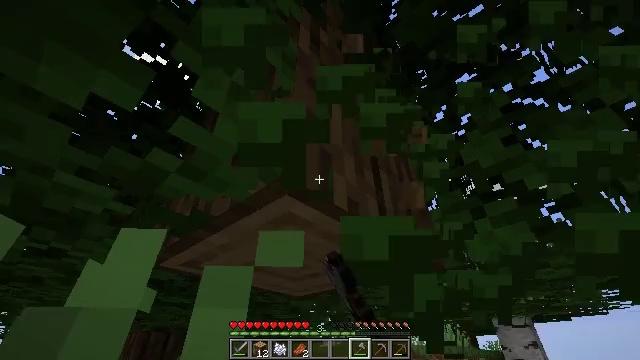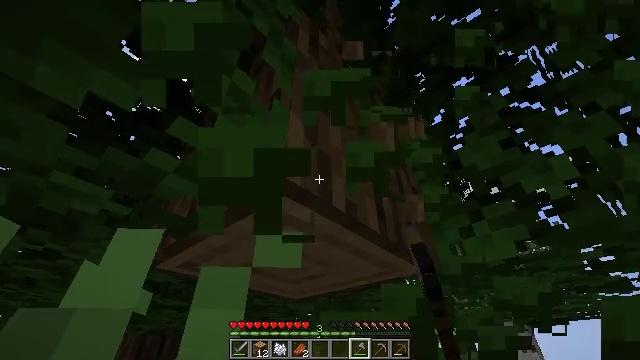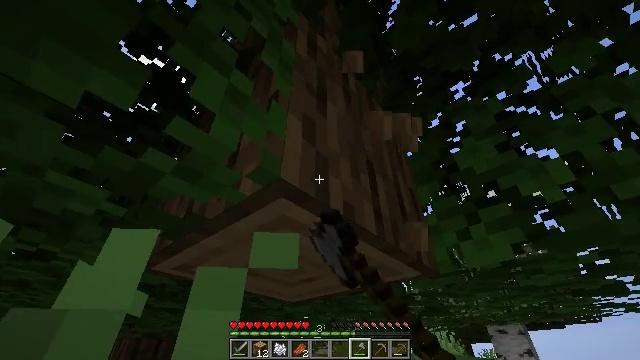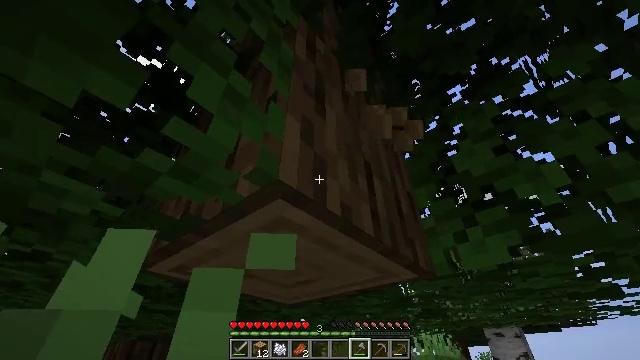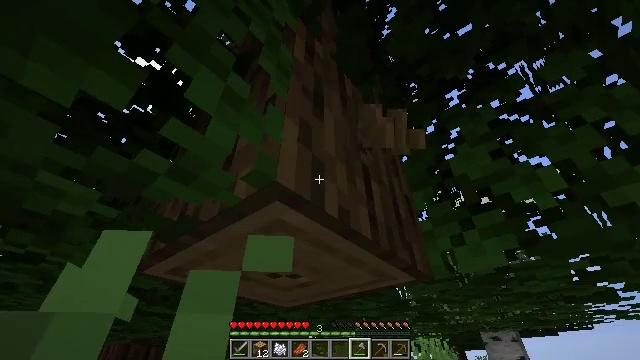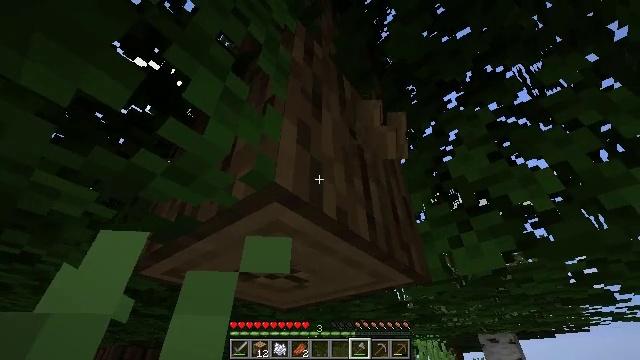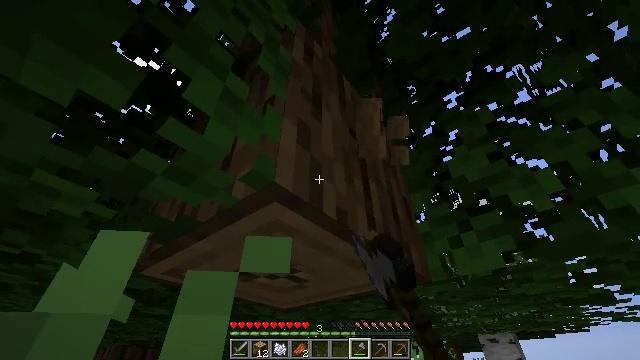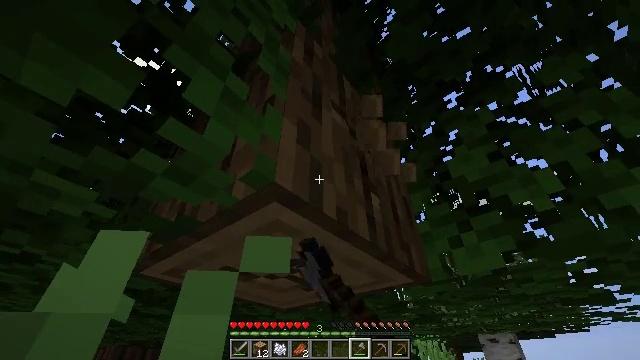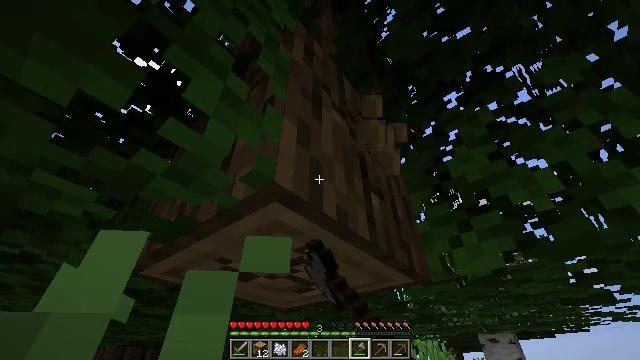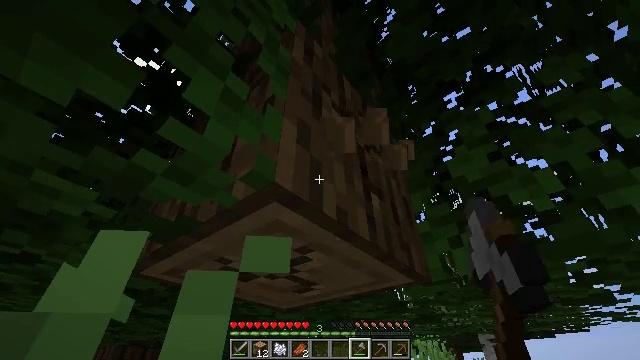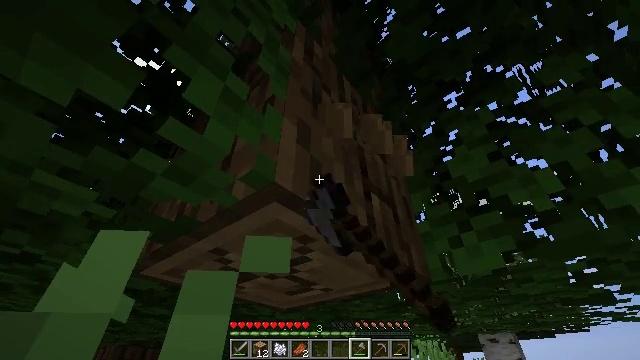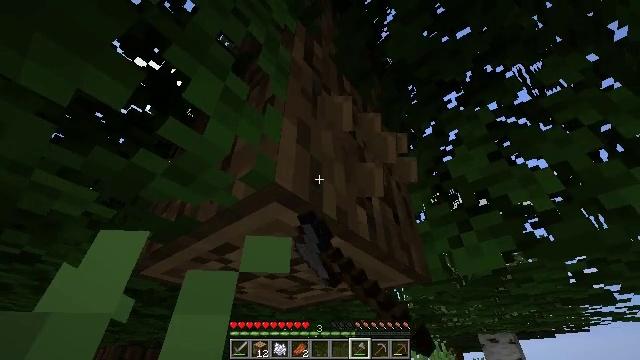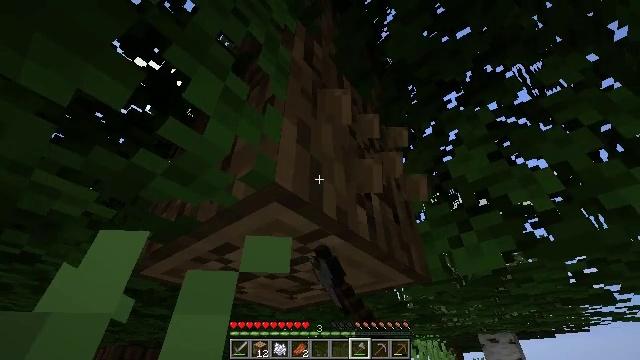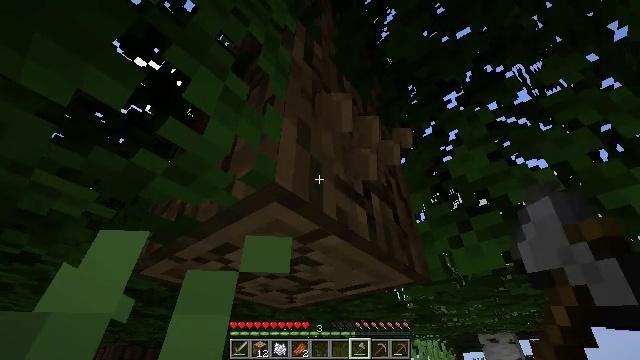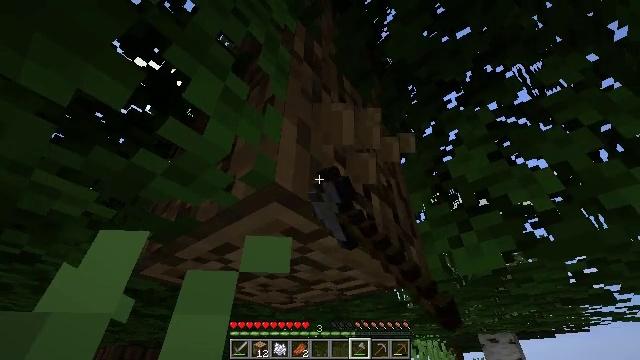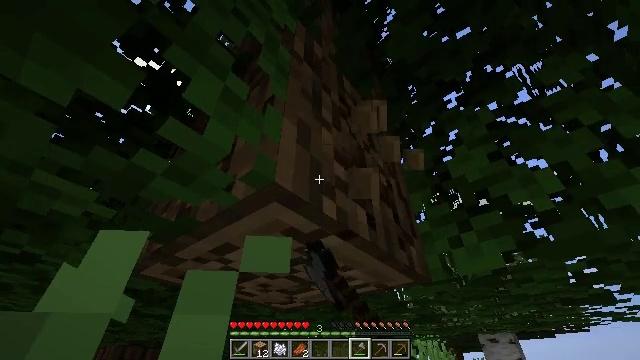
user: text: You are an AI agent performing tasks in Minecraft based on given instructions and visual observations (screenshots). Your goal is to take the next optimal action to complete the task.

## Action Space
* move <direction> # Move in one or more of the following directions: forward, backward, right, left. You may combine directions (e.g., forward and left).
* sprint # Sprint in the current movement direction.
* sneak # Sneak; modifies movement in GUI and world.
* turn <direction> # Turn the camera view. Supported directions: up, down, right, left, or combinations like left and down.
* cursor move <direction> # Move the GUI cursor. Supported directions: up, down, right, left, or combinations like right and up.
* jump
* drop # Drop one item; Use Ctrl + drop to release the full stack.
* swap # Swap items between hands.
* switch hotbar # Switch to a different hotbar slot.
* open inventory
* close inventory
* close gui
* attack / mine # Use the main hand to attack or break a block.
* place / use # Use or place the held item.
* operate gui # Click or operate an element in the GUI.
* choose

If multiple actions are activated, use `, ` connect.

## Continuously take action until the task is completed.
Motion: motion action
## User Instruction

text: Gather oak logs from trees.
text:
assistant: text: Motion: attack / mine
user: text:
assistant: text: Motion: attack / mine
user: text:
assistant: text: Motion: attack / mine
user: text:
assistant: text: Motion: attack / mine
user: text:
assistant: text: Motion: attack / mine
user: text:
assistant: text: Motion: attack / mine
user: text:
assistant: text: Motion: attack / mine
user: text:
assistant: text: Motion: attack / mine
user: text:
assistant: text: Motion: attack / mine
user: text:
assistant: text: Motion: attack / mine
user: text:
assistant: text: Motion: attack / mine
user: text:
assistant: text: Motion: attack / mine
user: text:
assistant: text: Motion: attack / mine
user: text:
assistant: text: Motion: attack / mine
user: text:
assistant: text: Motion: attack / mine
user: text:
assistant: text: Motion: attack / mine
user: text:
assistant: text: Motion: attack / mine
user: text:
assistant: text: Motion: move forward and move right, attack / mine, jump
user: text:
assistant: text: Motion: move forward and move right, attack / mine, jump
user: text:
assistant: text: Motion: move forward and move right, attack / mine, jump
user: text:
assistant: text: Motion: move forward and move right, turn left, jump
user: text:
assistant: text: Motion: move forward and move right, turn left, jump
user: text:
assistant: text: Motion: move forward and move right, turn left, jump
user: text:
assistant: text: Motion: move forward and move right, turn left
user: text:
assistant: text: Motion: move forward, turn left and up
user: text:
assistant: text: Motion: turn left and up
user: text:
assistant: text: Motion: turn left and up
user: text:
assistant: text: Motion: turn left and up
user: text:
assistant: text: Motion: attack / mine
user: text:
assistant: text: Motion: attack / mine